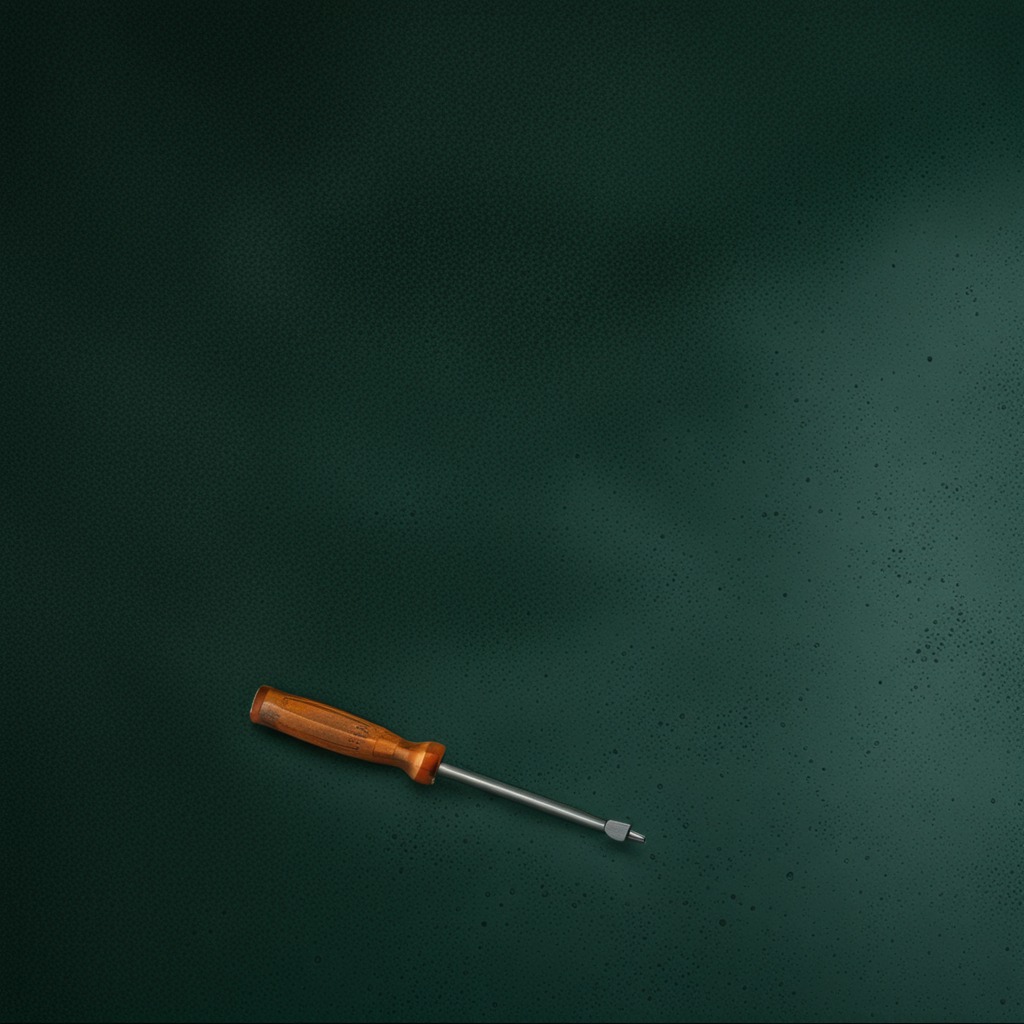
A screwdriver lying on a clean granite tabletop